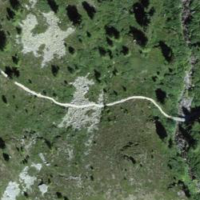
EUNIS habitat code: 41
Species observed at this site:
Veronica aphylla
Micranthes stellaris
Phyteuma betonicifolium
Podisma pedestris